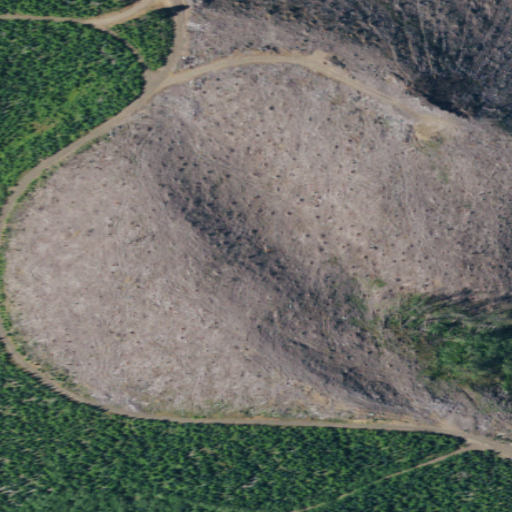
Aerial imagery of mountain in Washington named Abernathy Mountain containing shrub, open development, evergreen forest, and low intensity development